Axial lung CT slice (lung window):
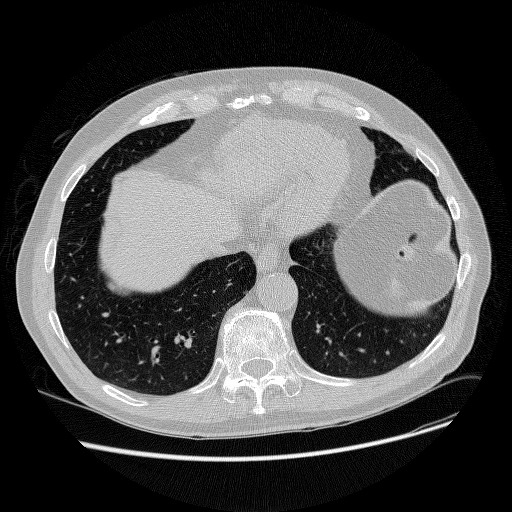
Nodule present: no